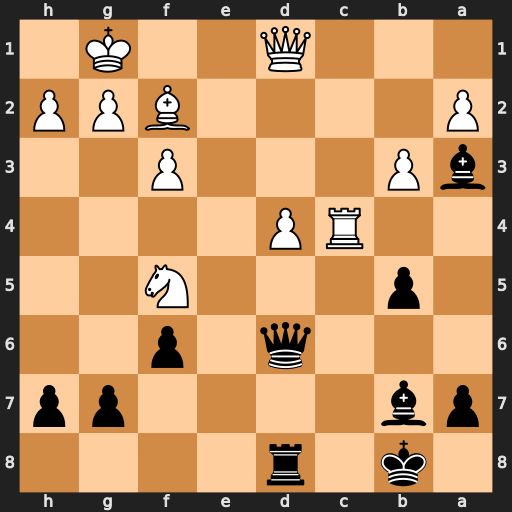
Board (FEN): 1k1r4/pb4pp/3q1p2/1p3N2/2RP4/bP3P2/P4BPP/3Q2K1
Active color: b
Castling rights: -
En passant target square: -
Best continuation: Qd7 Bg3+ Ka8 Rc7 Qxf5